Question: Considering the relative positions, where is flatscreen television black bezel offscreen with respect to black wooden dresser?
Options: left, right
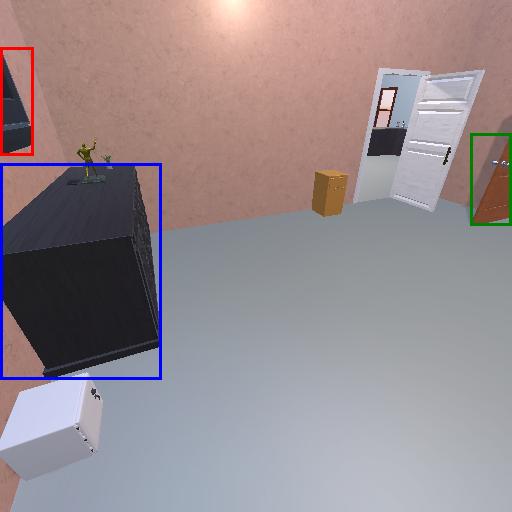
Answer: left